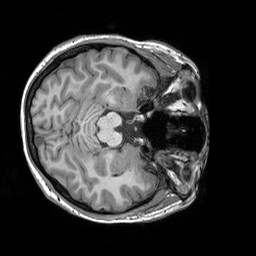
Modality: T1w
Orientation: axial
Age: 27
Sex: female
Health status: healthy
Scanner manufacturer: siemens
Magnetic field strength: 3 T
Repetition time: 2.3 s
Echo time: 0.00303 s